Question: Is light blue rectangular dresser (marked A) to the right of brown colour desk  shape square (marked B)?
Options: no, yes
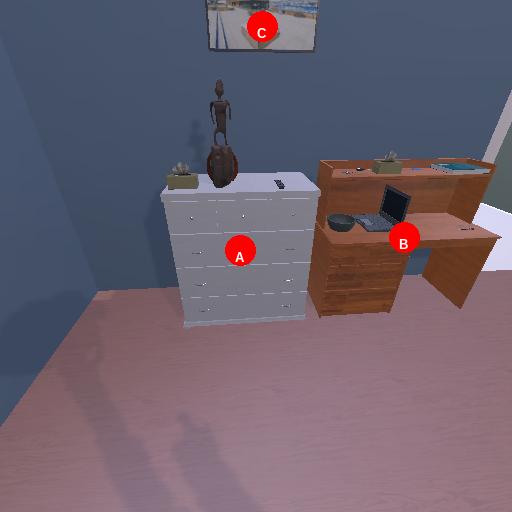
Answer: no